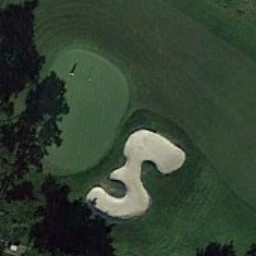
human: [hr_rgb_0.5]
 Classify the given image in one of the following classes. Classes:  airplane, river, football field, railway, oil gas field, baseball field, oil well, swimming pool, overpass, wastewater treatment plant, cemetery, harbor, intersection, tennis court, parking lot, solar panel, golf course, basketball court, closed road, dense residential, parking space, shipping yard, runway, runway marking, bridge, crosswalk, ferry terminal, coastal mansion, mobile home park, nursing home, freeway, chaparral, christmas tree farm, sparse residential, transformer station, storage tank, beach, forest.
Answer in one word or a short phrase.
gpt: golf course